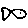
Label: fish